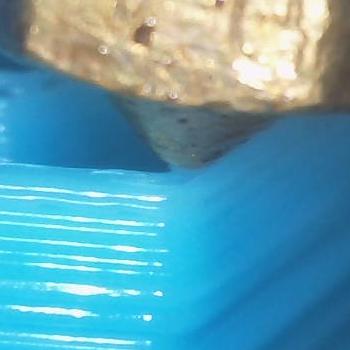
Flow rate: 126%